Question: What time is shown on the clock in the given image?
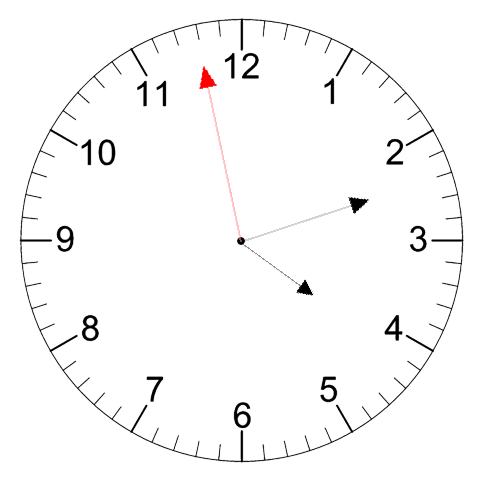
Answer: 04:11:58